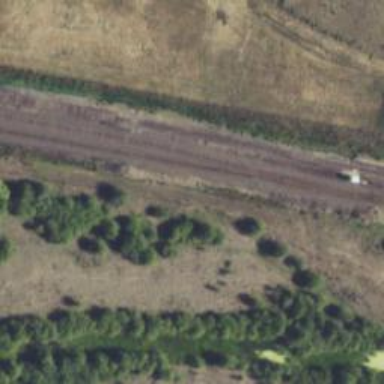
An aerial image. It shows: Railway siding for service.